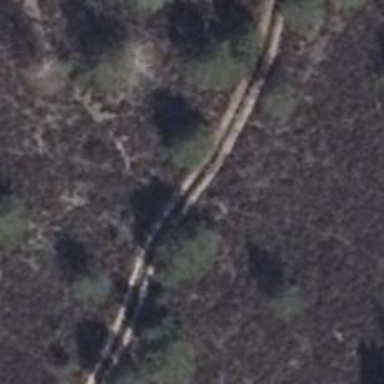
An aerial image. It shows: Path.